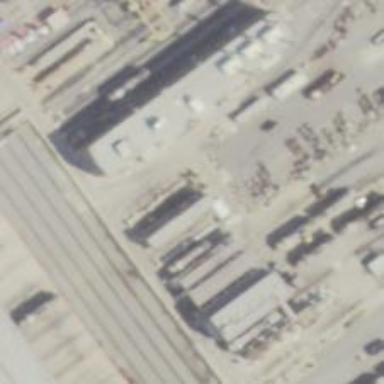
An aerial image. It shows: Railway yard used for servicing trains.